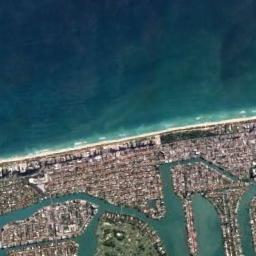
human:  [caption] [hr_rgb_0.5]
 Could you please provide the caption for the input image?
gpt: The beach with the bay mouth bar and the residential area on the bay mouth bar .

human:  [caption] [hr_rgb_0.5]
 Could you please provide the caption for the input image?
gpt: There are many dense houses by the beach .

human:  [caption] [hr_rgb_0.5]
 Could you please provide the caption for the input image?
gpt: There is a clear coastline between the buildings and the seawater .

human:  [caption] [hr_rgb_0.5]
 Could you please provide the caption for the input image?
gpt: The blue sea and dense houses by the beach .

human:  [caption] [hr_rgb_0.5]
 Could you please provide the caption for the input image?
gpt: Lots of buildings are near the beach .